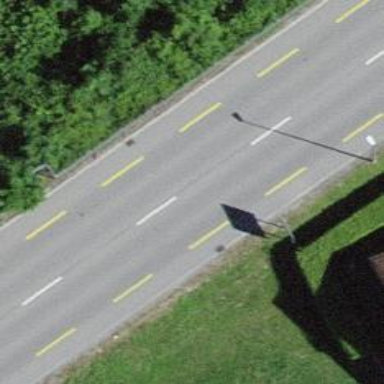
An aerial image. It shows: Primary road with asphalt surface and designated cycle lane.